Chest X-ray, AP view. Patient: 69 years old, sex F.
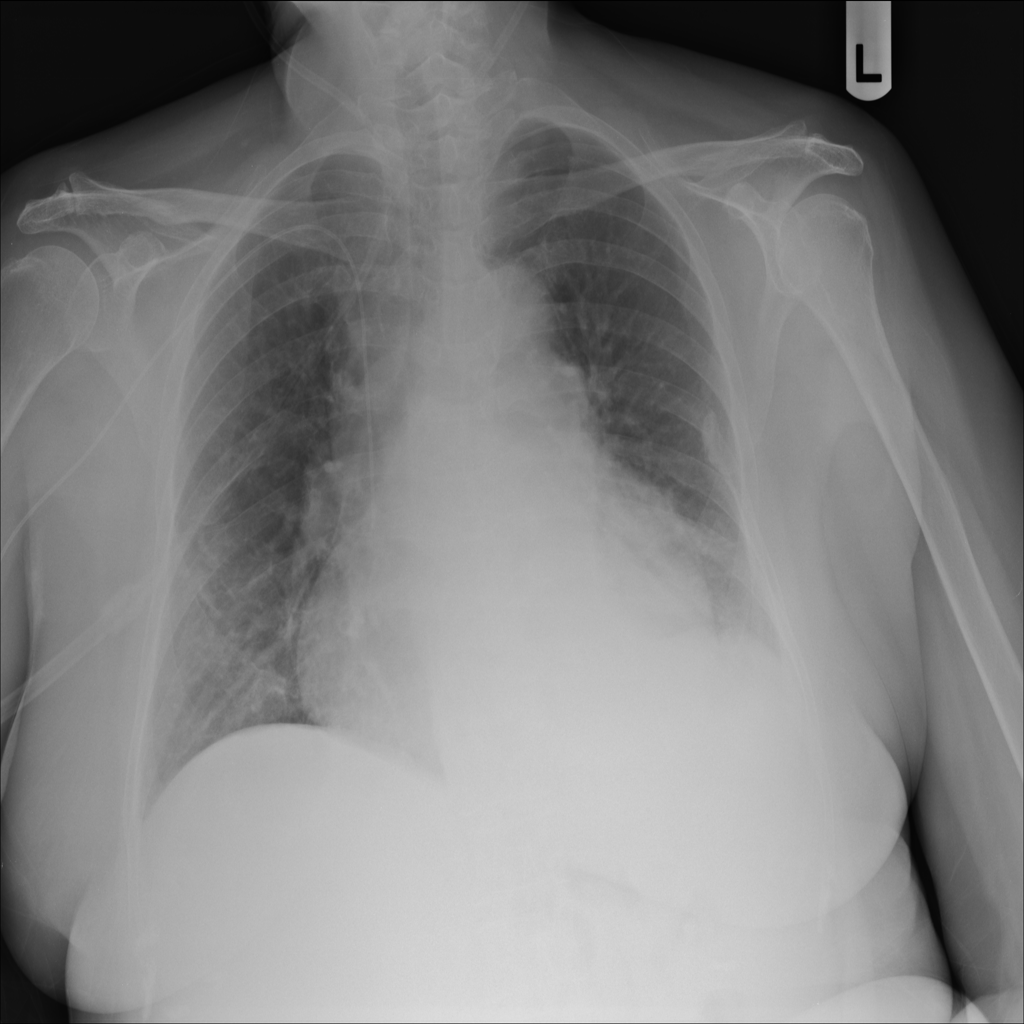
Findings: No Finding